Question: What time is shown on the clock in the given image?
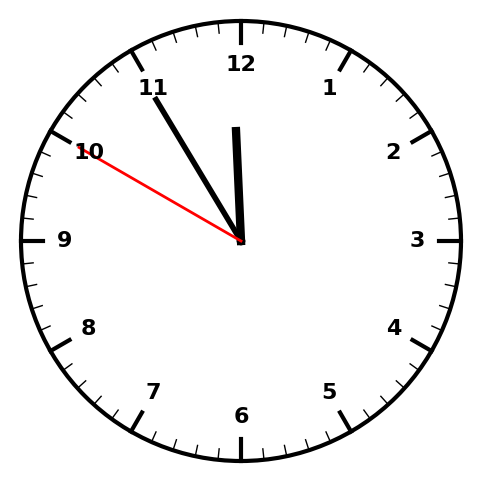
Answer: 11:54:50